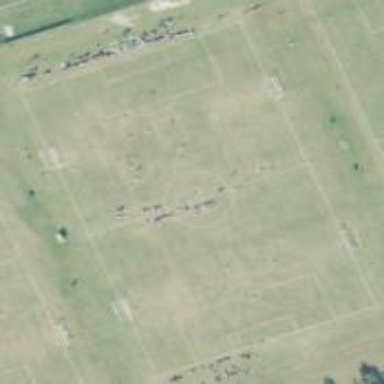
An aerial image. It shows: Soccer pitch for outdoor sports and leisure activities.